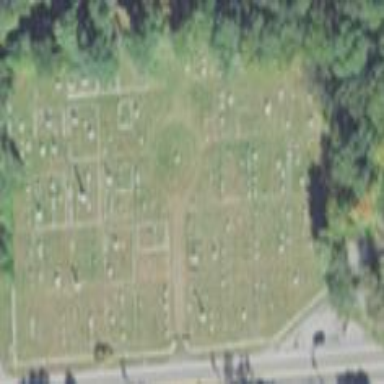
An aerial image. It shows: Cemetery.